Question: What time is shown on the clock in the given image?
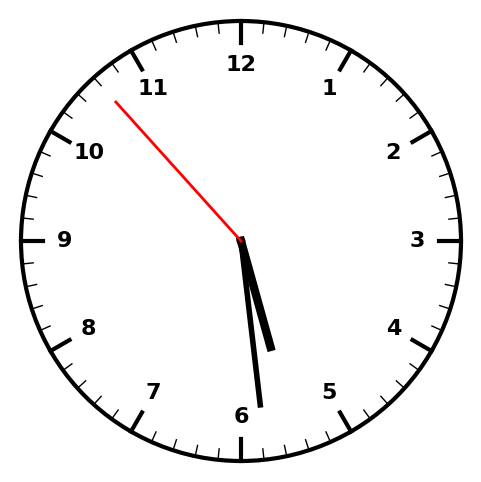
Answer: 05:28:53